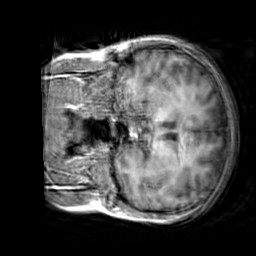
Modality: T1w
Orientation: coronal
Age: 28
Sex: female
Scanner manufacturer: siemens
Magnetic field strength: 3 T
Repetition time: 2.3 s
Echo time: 0.00303 s